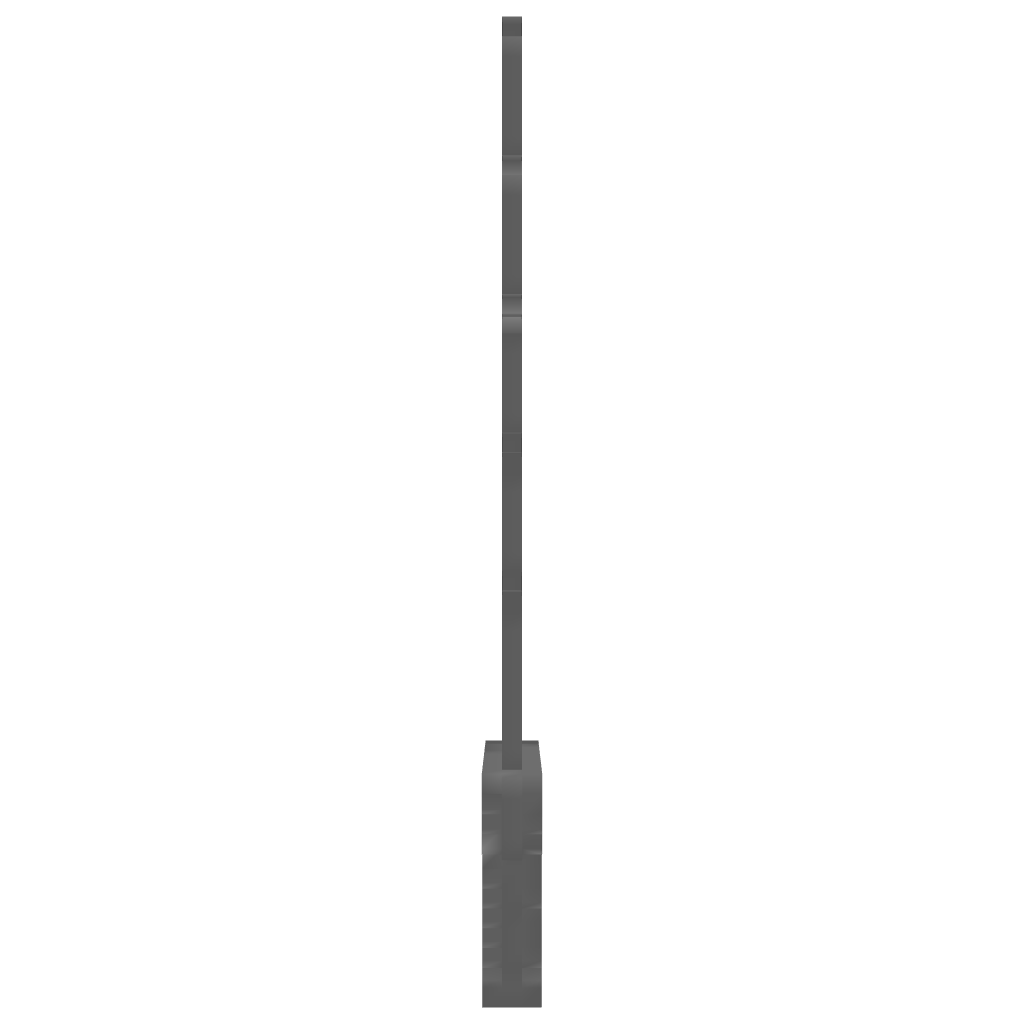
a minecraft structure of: Attack on Titan Kenn bad low quality